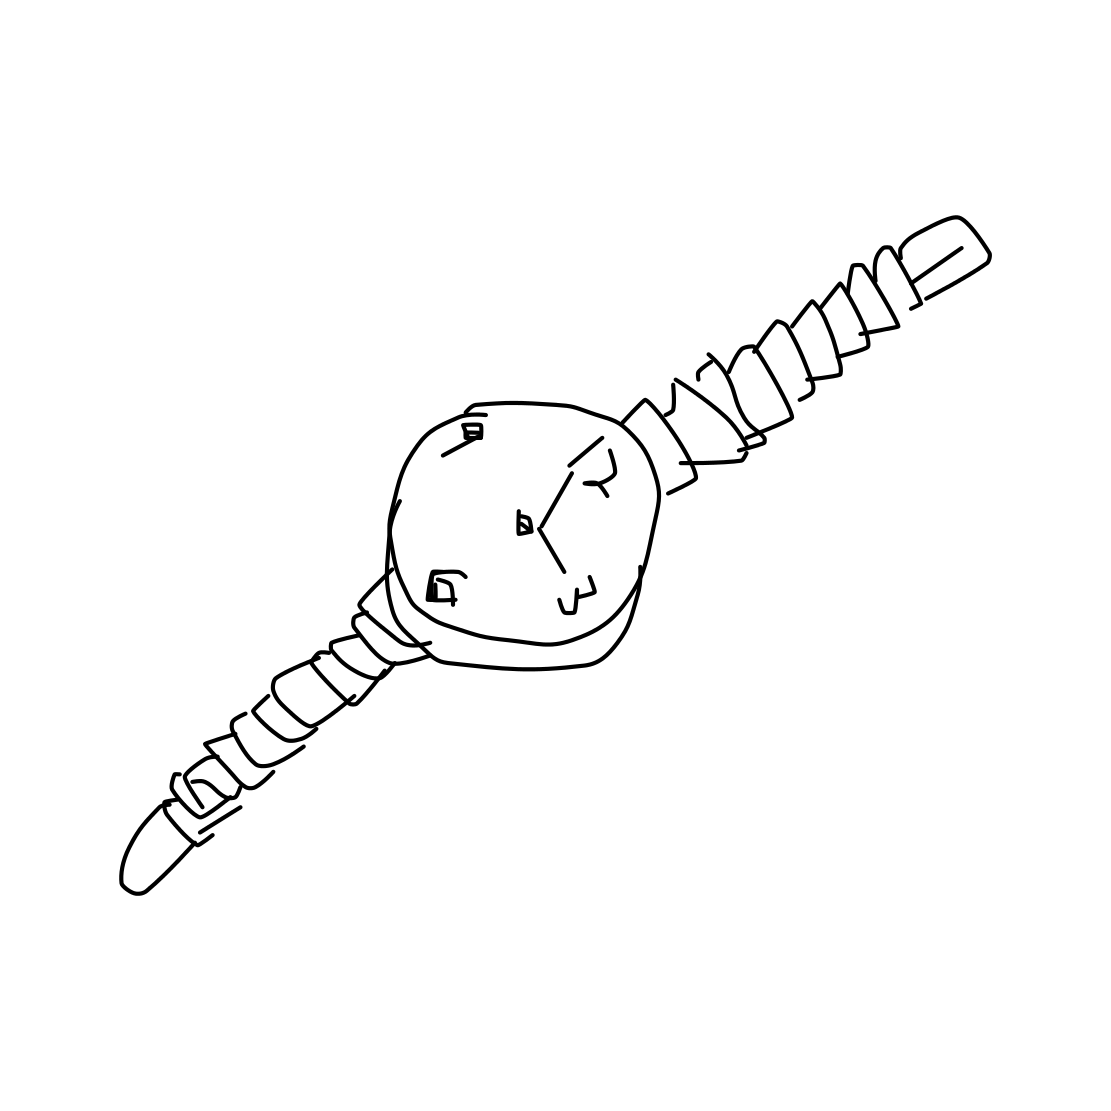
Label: wrist-watch